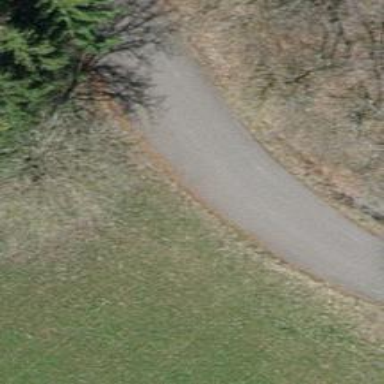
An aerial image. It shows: Unclassified road with asphalt surface.